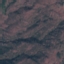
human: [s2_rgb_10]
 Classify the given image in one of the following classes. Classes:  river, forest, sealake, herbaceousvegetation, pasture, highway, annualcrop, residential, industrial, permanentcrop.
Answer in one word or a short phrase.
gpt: HerbaceousVegetation